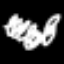
Label: squiggle